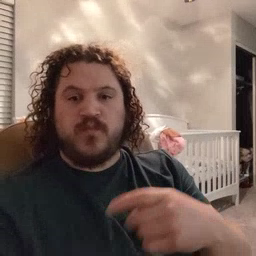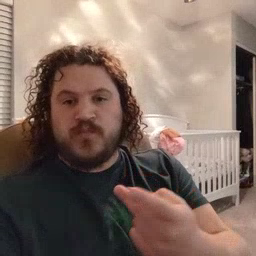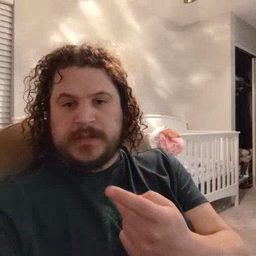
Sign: weus